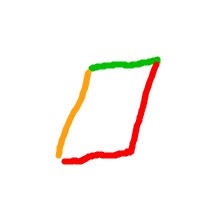
Shape: parallelogram